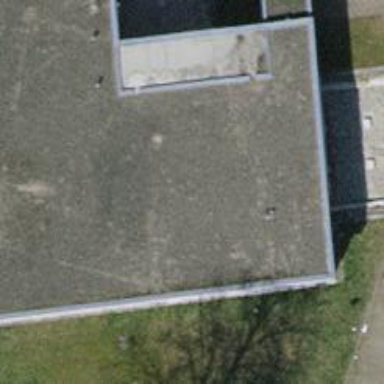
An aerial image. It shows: Flat-roofed apartment building.